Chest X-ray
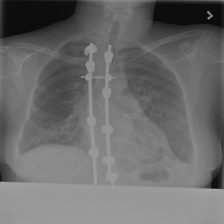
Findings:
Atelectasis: negative
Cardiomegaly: negative
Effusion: negative
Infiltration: negative
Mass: negative
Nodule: negative
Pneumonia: negative
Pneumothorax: positive
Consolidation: negative
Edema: negative
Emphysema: negative
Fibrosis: negative
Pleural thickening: negative
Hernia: negative